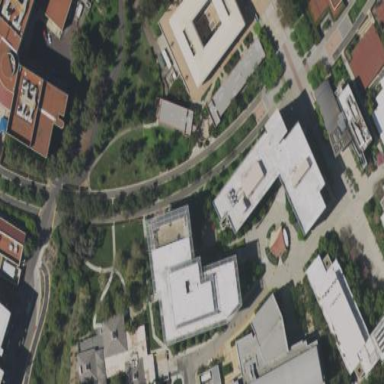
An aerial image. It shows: View of university building.